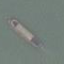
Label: civil